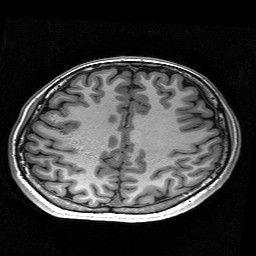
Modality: T1w
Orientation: coronal